Question: I have an ItemsControl containing dynamically changable number of DataGrids:
'''
<ItemsControl ItemsSource="{Binding Table.Columns}">
<ItemsControl.ItemsPanel>
<ItemsPanelTemplate>
<StackPanel Orientation="Horizontal" VerticalAlignment="Stretch"/>
</ItemsPanelTemplate>
</ItemsControl.ItemsPanel>
<ItemsControl.ItemTemplateSelector>
<local:ColumnTemplateSelector InputParameterColumnTemplate="{StaticResource InputParamterColumn}"
SingleParameterColumnTemplate="{StaticResource SingleParameterColumn}"/>
</ItemsControl.ItemTemplateSelector>
</ItemsControl>
'''
The template for the "SingleParameterColumn" is defined like this:
'''
<DataTemplate x:Key="SingleParameterColumn">
<DataGrid AutoGenerateColumns="False" ItemsSource="{Binding Cells}"
RowHeight="25" RowHeaderWidth="0" >
<DataGrid.Columns>
<DataGridTemplateColumn>
<DataGridTemplateColumn.HeaderTemplate>
<DataTemplate>
<StackPanel Orientation="Horizontal">
<TextBlock Text="{Binding Name}"
TextWrapping="Wrap"
TextAlignment="Center"
MaxWidth="60">
</TextBlock>
<Button>
<Image ... />
</Button>
</StackPanel>
</DataTemplate>
</DataGridTemplateColumn.HeaderTemplate>
<DataGridTemplateColumn.CellTemplateSelector>....
</DataGridTemplateColumn.CellTemplateSelector>
</DataGridTemplateColumn>
</DataGrid.Columns>
</DataGrid>
</DataTemplate>
'''
There is always one 'InputParameterColumn' and at least one 'SingleParameterColumn'. The 'InputParameterColumn' has a fixed header name, whereas the header of the 'SingleParameterColumn' can be arbitrarily long.
Since I do not want to have very wide columns I have defined the 'MaxWidth' of the 'TextBlock' in the header template to 60, which causes the header to be higher if the name of a column is very long.
This causes the columns to have different heights depending on the length of the header name.

Is there any way I can find out how tall is the tallest header in my ItemsControl and then set the same height for all the other headers so that my columns then all have the same size?
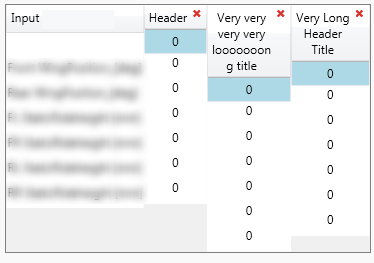
Answer: I could finally reproduce your problem, and managed to solve it with these changes:
1. Set Grid.IsSharedSizeScope="True" on the StackPanel that serves as ItemsPanel for your ItemsControl
2. On you ItemTemplate, Change the StackPanels of the HeaderTemplates for Grids
3. On each Grid, define a single row with the same SharedSizeGroup identifier
ItemsControl:
'''
<ItemsControl ItemsSource="{Binding Table.Columns}">
<ItemsControl.ItemsPanel>
<ItemsPanelTemplate>
<StackPanel Orientation="Horizontal" VerticalAlignment="Stretch"
Grid.IsSharedSizeScope="True" />
</ItemsPanelTemplate>
</ItemsControl.ItemsPanel>
<ItemsControl.ItemTemplateSelector>
<local:ColumnTemplateSelector InputParameterColumnTemplate="{StaticResource InputParamterColumn}"
SingleParameterColumnTemplate="{StaticResource SingleParameterColumn}"/>
</ItemsControl.ItemTemplateSelector>
</ItemsControl>
'''
ItemTemplate:
'''
<DataTemplate x:Key="SingleParameterColumn">
<DataGrid AutoGenerateColumns="False" ItemsSource="{Binding Cells}"
RowHeight="25" RowHeaderWidth="0">
<DataGrid.Columns>
<DataGridTemplateColumn>
<DataGridTemplateColumn.HeaderTemplate>
<DataTemplate>
<Grid>
<Grid.ColumnDefinitions>
<ColumnDefinition Width="*" />
<ColumnDefinition Width="Auto" />
</Grid.ColumnDefinitions>
<Grid.RowDefinitions>
<RowDefinition Height="*"
SharedSizeGroup="DataGridHeaderRow" />
</Grid.RowDefinitions>
<TextBlock Text="{Binding Name}"
TextWrapping="Wrap"
TextAlignment="Center"
MaxWidth="60">
</TextBlock>
<Button Grid.Column="1">
<Image ... />
</Button>
</Grid>
</DataTemplate>
</DataGridTemplateColumn.HeaderTemplate>
<DataGridTemplateColumn.CellTemplateSelector>....
</DataGridTemplateColumn.CellTemplateSelector>
</DataGridTemplateColumn>
</DataGrid.Columns>
</DataGrid>
</DataTemplate>
'''